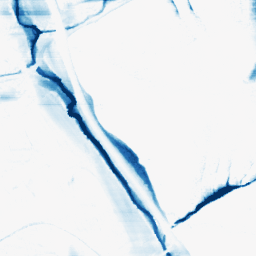
Category: morphological
Decomposition family: morphological_rect
Decomposition parameters: operation: closing
width: 50
height: 5
Upsampling method: bspline
Upsampling parameters: scale: 4
Upsampling scale: 4